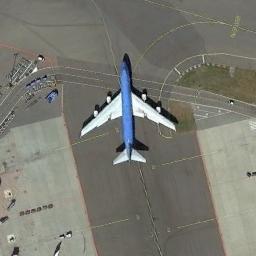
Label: airplane